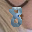
Label: 8